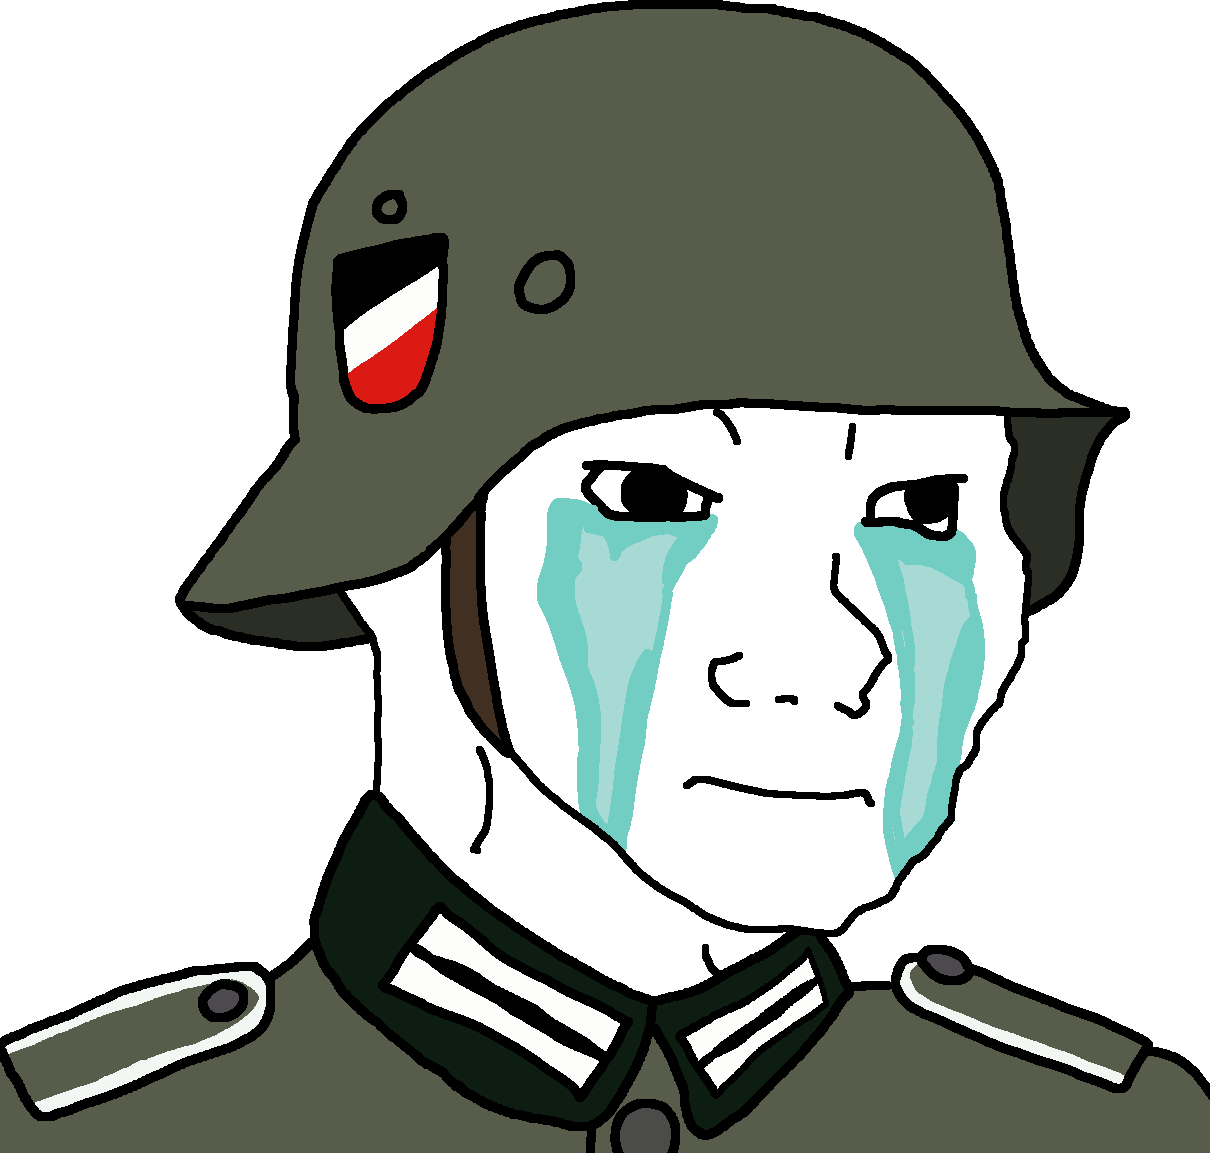
Label: 5_Crying_Wojak